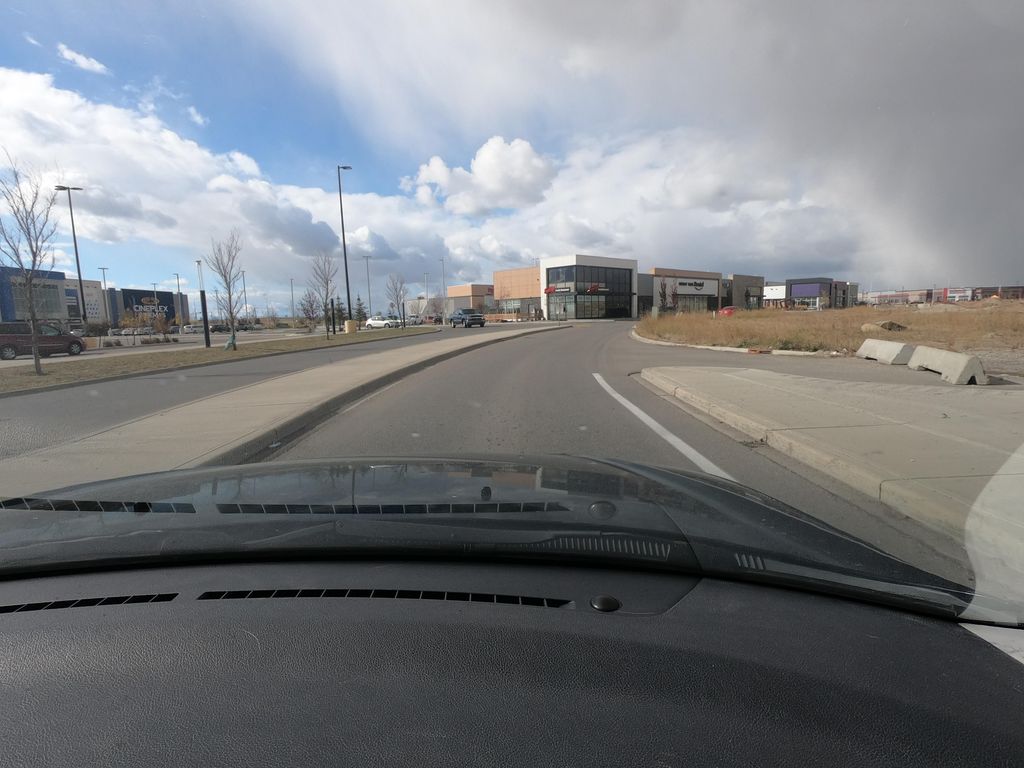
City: calgary